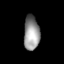
Tissue: lung
Cell type: Epithelial cells
Senescence score: 0.05876
Nuclear area (px): 531
Mean DAPI intensity: 147.556